Question: We are trying to have a Tabwidget to the right of the screen in vertical direction.
But have a problem with resizing tabs to length of the layout containing the tabs.
Also we cant find a way to get sizes from views and layouts inside
the fragment code.
XML and graphical layout view is attached below.
'''
<?xml version="1.0" encoding="utf-8"?>
<TabHost xmlns:android="http://schemas.android.com/apk/res/android"
android:id="@android:id/tabhost"
android:layout_width="match_parent"
android:layout_height="match_parent" >
<LinearLayout
android:layout_width="match_parent"
android:layout_height="match_parent"
android:orientation="horizontal"
>
<FrameLayout
android:id="@android:id/tabcontent"
android:layout_width="match_parent"
android:layout_height="match_parent"
android:layout_weight="1" >
<LinearLayout
android:id="@+id/all"
android:layout_width="match_parent"
android:layout_height="match_parent"
>
<ListView
android:id="@+id/listView1"
android:layout_width="match_parent"
android:layout_height="match_parent"
android:clipToPadding="false" >
</ListView>
</LinearLayout>
<LinearLayout
android:id="@+id/record"
android:layout_width="match_parent"
android:layout_height="match_parent"
>
<TextView
android:id="@+id/tabtxt2"
android:layout_width="wrap_content"
android:layout_height="80dp"
android:layout_gravity="center_horizontal"
android:text="Tab 2 Content Jehaw!" >
</TextView>
<ImageView android:id="@+id/journal_image"
android:contentDescription="Journal"
android:src="@drawable/ic_launcher"
android:layout_width="wrap_content"
android:layout_height="wrap_content"
android:layout_gravity="center_horizontal|center_vertical" >
</ImageView>
</LinearLayout>
<LinearLayout
android:id="@+id/history"
android:layout_width="match_parent"
android:layout_height="match_parent"
>
<TextView
android:id="@+id/tabtxt3"
android:layout_width="wrap_content"
android:layout_height="wrap_content"
android:layout_gravity="center_horizontal"
android:text="Tab 3 Content Jehaw!" >
</TextView>
</LinearLayout>
</FrameLayout>
<LinearLayout android:id="@+id/tabs_layout"
android:layout_width="100dip"
android:layout_height="match_parent"
android:layout_weight="1" >
<TabWidget android:id="@android:id/tabs"
android:layout_height="match_parent"
android:layout_width="wrap_content"
android:divider="@color/green"
android:rotation="90"
android:layout_gravity="center_vertical"
>
</TabWidget>
</LinearLayout>
</LinearLayout>
</TabHost>
'''

Size of tabs should stretch to fill all the white area(Layout) in vertical direction
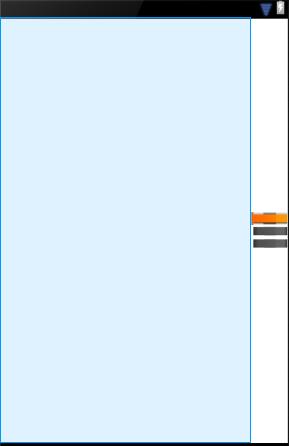
Answer: TabWidget has hardcoded setOrientation(LinearLayout.HORIZONTAL); in TabWidget init() method and TabHost does not support the orientation attribute and tabs can only be used horizontally.